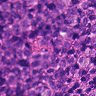
Metastatic tissue present: yes